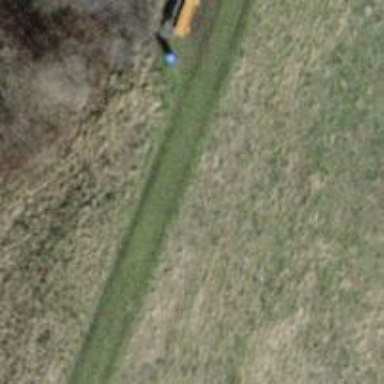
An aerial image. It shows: Path with grass surface and embankment along the way.